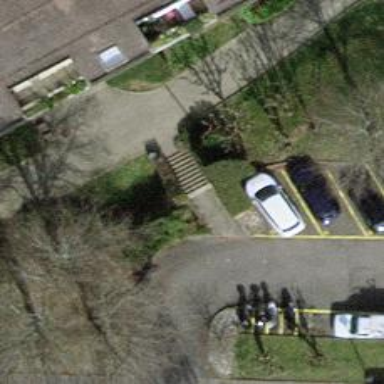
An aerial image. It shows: Road with steps.